九年级 · 度量几何学
《墨子. 天文志》记载: “执规矩, 以度天下之方圆. ”度方知圆, 感悟数学之美. 如图, 正方形 $A B C D$ 的面积为 4 , 以它的对角线的交点为位似中心, 作它的位似图形 $A^{\prime} B^{\prime} C^{\prime} D^{\prime}$, 若 $A^{\prime} B^{\prime}: A B=2: 1$, 则四边形 $A^{\prime} B^{\prime} C^{\prime} D^{\prime}$ 的外接圆的周长为 $\qquad$ .

    （第 17 题）

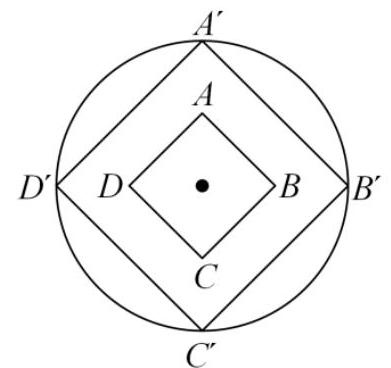
答案:  $4 \sqrt{2} \pi$

解析: 根据正方形 $A B C D$ 的面积为 4 , 求出 $A B=2$, 根据位似比求出 $A^{\prime} B^{\prime}=4$, 周长即可得出;

【详解】解: $\because$ 正方形 $A B C D$ 的面积为 4 ,
$\therefore A B=2$,

$\because A^{\prime} B^{\prime}: A B=2: 1$,

$\therefore A^{\prime} B^{\prime}=4$,

$\therefore A^{\prime} C^{\prime}=\sqrt{4^{2}+4^{2}}=4 \sqrt{2}$,

所求周长 $=4 \sqrt{2} \pi$;

故答案为: $4 \sqrt{2} \pi$.

【点睛】本题考查位似图形, 涉及知识点: 正方形的面积, 正方形的对角线, 圆的周长, 解题关键求出正方形 $A B C D$ 的边长.